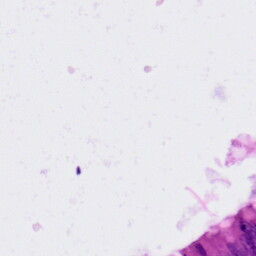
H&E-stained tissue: Colon